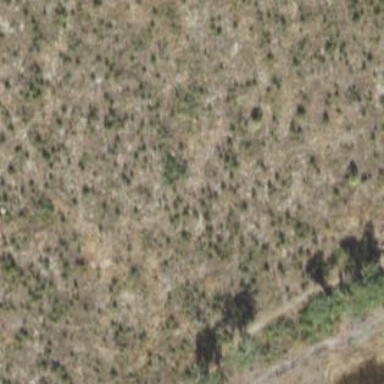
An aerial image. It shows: Forest area predominantly covered with needle-leaved trees.